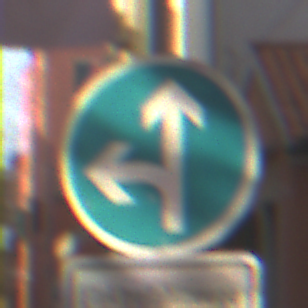
Verkehrszeichen: VorgeschriebeneFahrtrichtungGeradeausOderLinks
Zusatzzeichen unten: BesondereFahrzeugeUndTransportgueter10
Umgebung: Outdoor, Urban
Tageszeit: Midday
Wetter: Clear
Licht: Natural
Jahreszeit: NotSpecified
Kontrast: HighContrast